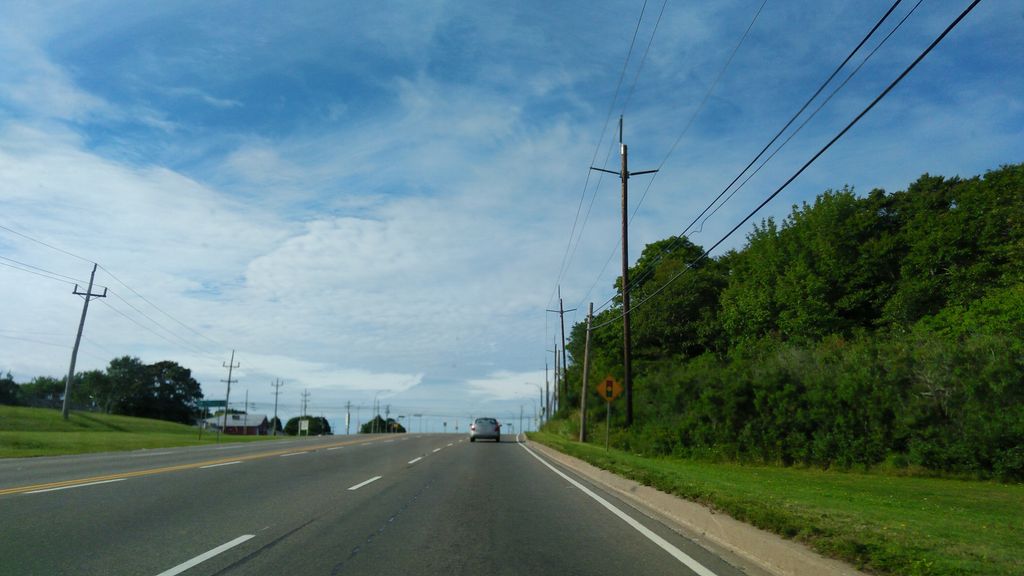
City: charlottetown